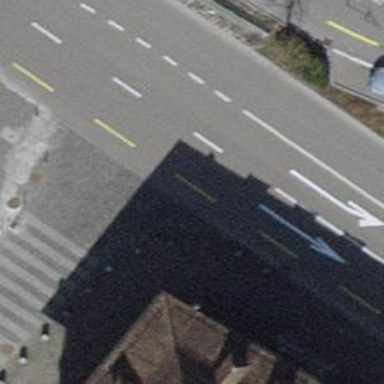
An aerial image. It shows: Bollard.